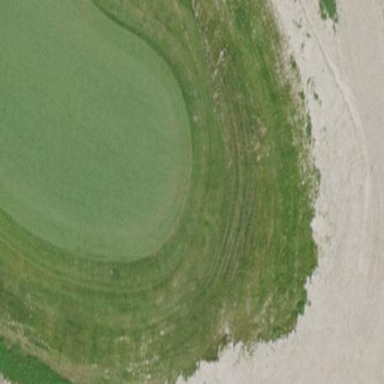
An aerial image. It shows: Green golf area with grass land use.